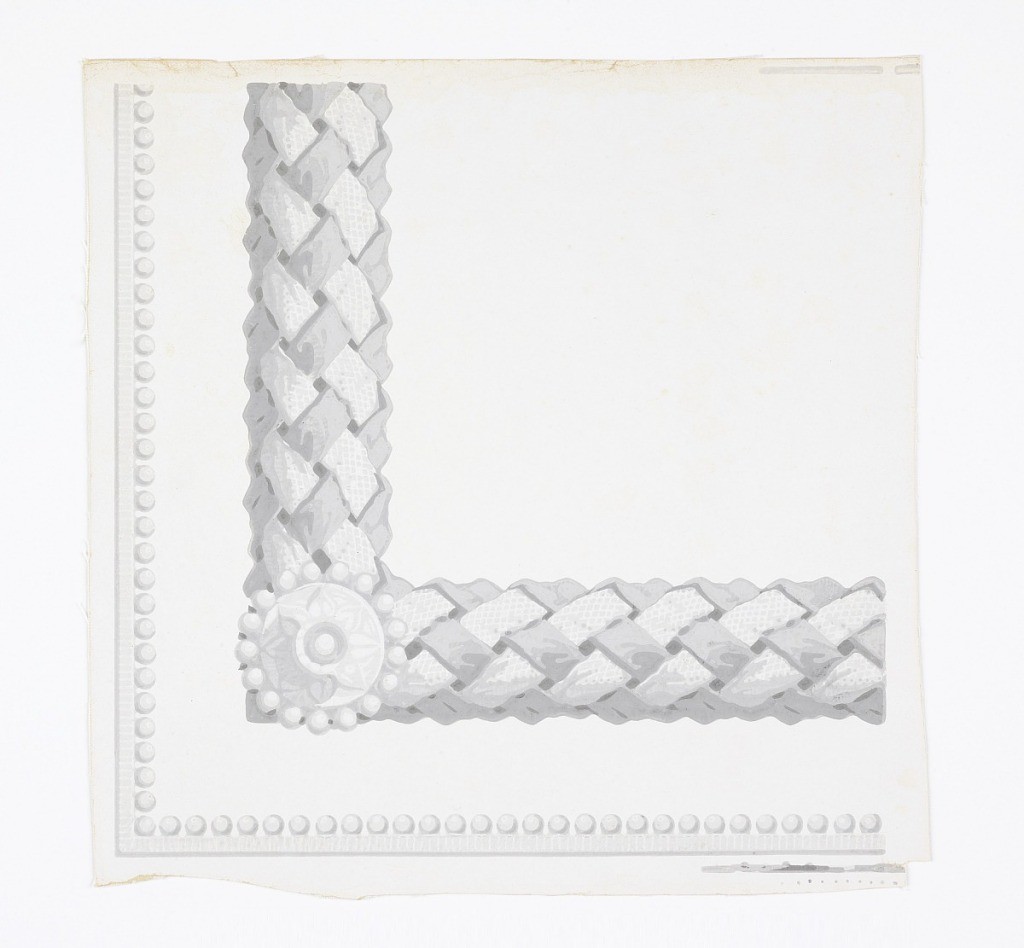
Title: Border corner
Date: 1830–45
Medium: Block-printed
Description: Corner of border used for occasions when borders serve to frame panels or dados, doors or windows. Plaited band of straw, and ribbon with corner rosette. Outer bead molding. All in grisaille.